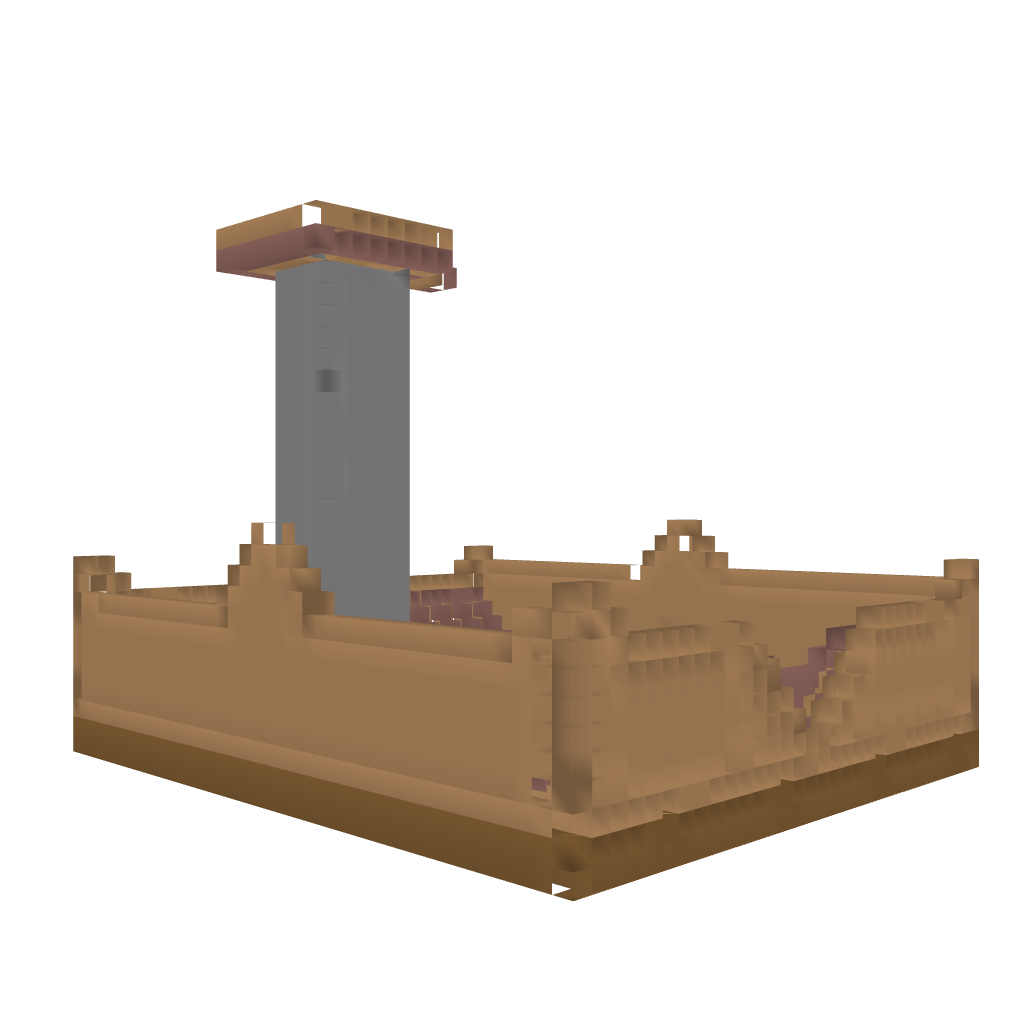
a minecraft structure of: Thimble bad low quality